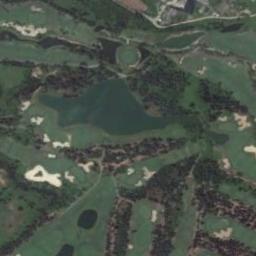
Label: golf_course